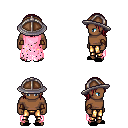
a pixel art fantasy rpg character, male body template, human, dark skin, pink tattered cape, gold greaves, brunette long bangs hairstyle, chain helm, cloth bracers, black slippers, four views (front, back, left, right), 2x2 character sprite sheet, small pixel art, hard edges, no anti-aliasing